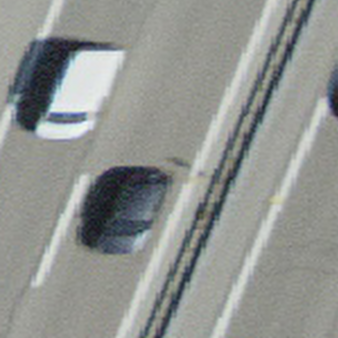
Label: other